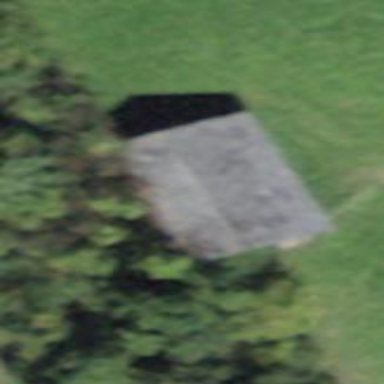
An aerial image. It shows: Rural barn.